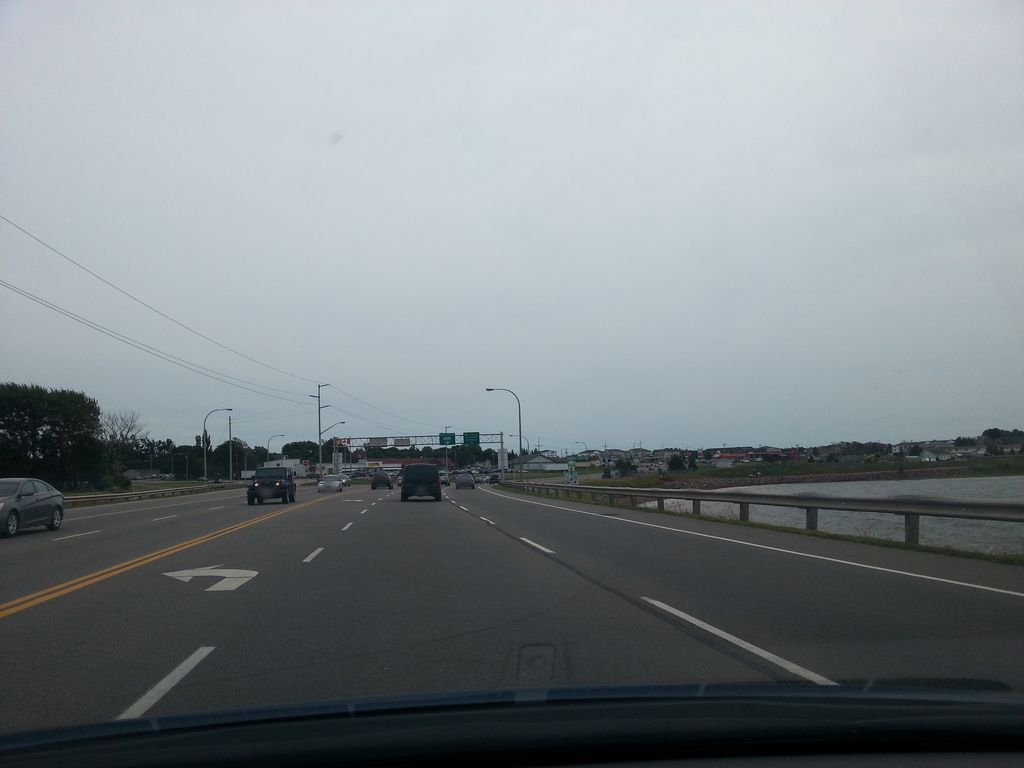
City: charlottetown